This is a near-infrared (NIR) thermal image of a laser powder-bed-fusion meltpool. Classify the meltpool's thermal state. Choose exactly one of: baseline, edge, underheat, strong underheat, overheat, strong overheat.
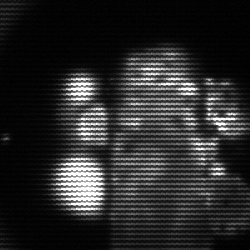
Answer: strong underheat